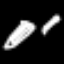
Label: pencil